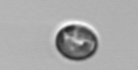
Label: Thalassiosira